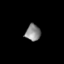
Tissue: skin
Cell type: Epithelial cells
Senescence score: 0.2329
Nuclear area (px): 239
Mean DAPI intensity: 138.092